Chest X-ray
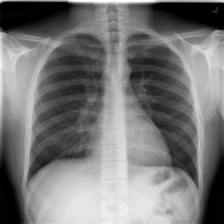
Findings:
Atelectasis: negative
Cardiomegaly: negative
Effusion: negative
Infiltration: negative
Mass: negative
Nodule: negative
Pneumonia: negative
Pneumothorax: negative
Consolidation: negative
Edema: negative
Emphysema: negative
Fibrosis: negative
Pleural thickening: negative
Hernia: negative